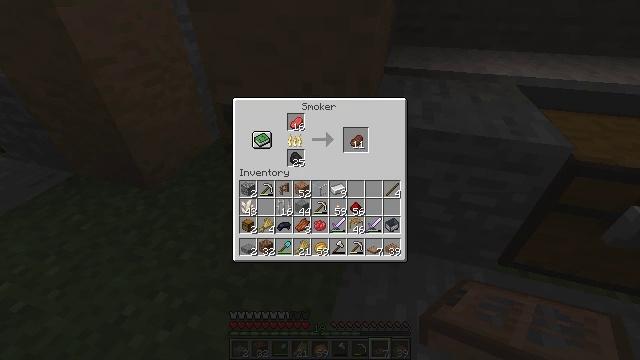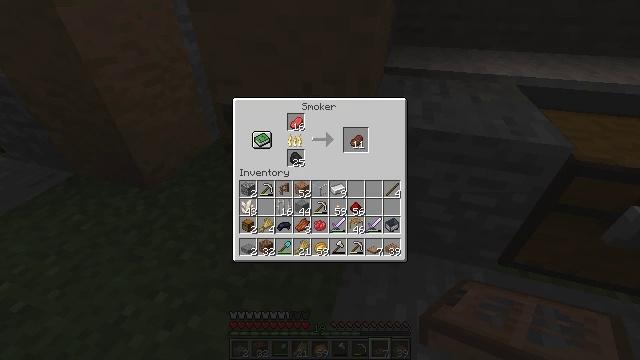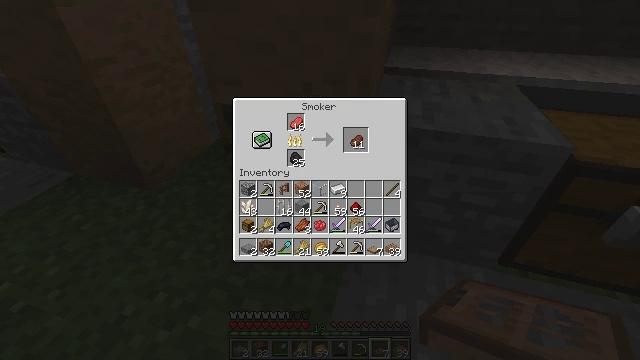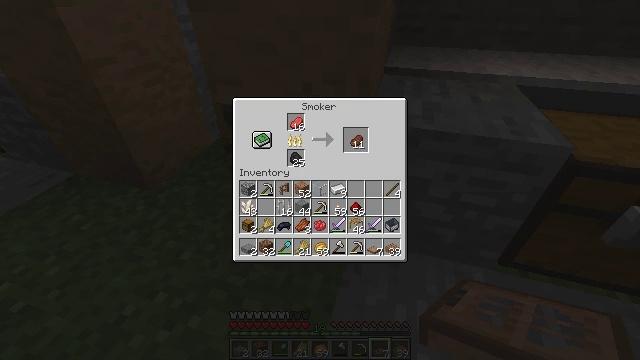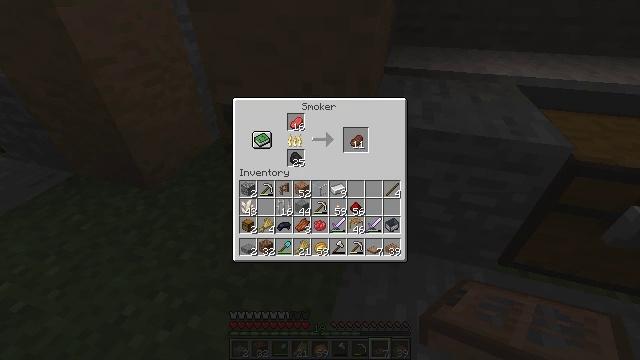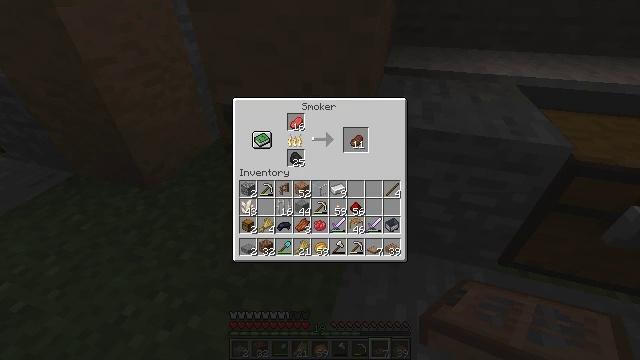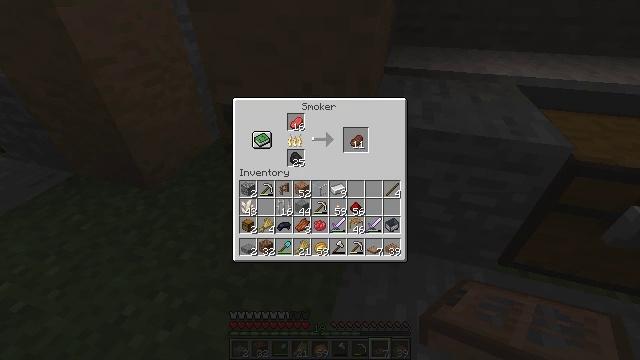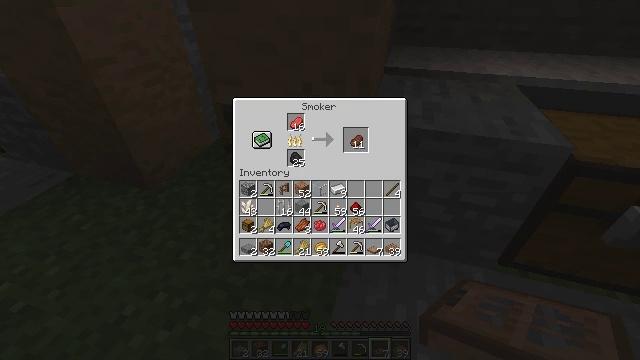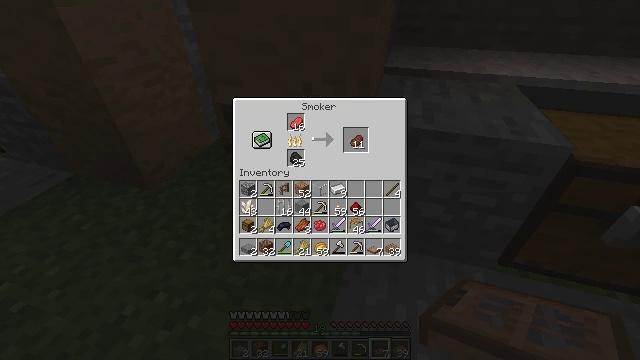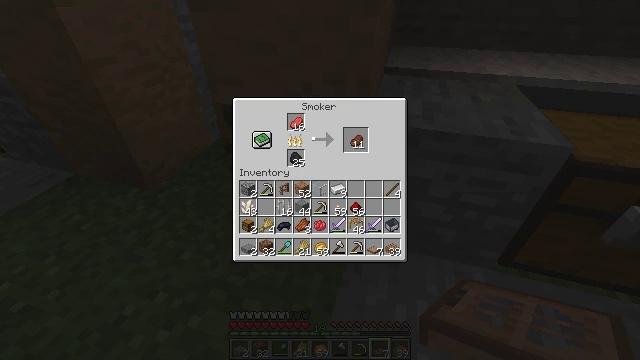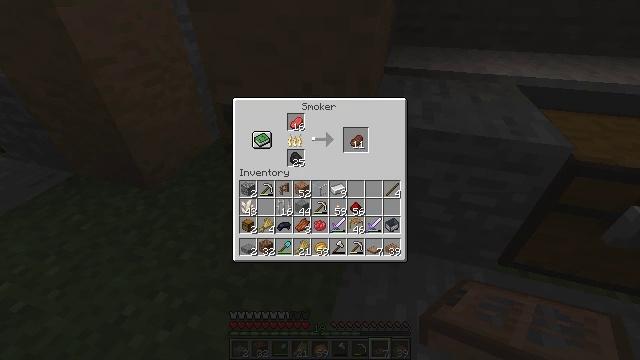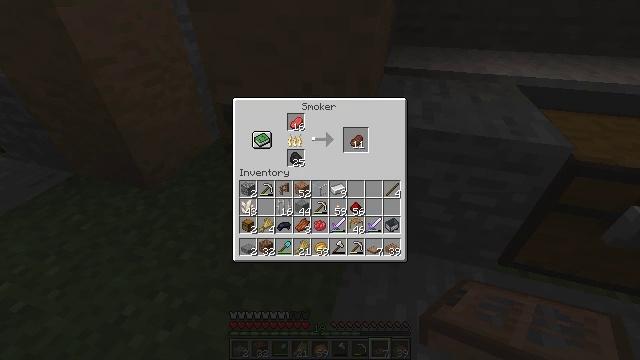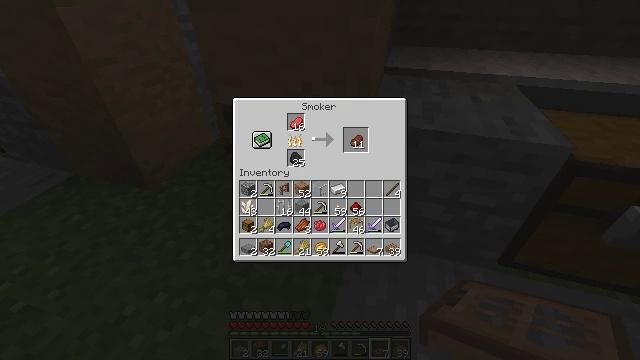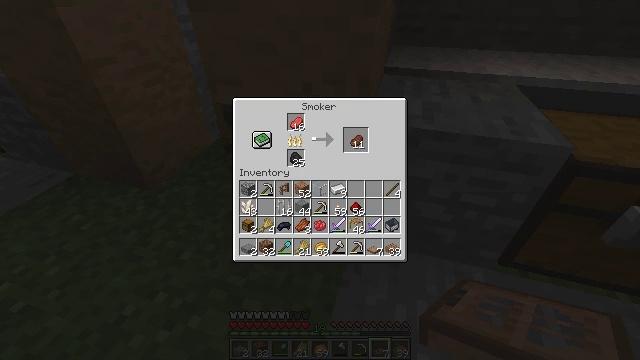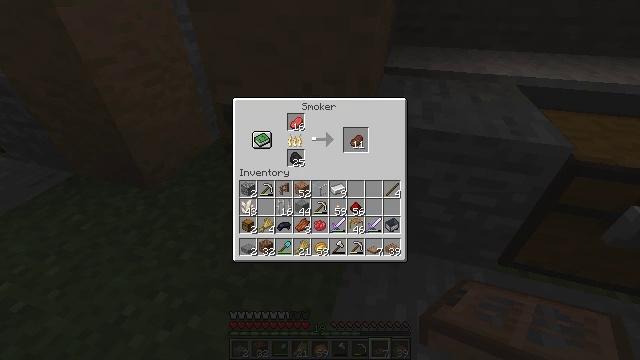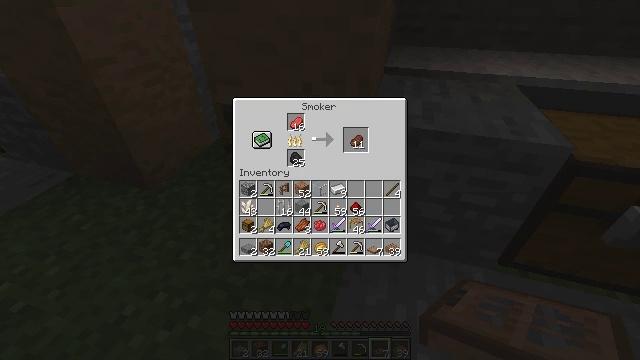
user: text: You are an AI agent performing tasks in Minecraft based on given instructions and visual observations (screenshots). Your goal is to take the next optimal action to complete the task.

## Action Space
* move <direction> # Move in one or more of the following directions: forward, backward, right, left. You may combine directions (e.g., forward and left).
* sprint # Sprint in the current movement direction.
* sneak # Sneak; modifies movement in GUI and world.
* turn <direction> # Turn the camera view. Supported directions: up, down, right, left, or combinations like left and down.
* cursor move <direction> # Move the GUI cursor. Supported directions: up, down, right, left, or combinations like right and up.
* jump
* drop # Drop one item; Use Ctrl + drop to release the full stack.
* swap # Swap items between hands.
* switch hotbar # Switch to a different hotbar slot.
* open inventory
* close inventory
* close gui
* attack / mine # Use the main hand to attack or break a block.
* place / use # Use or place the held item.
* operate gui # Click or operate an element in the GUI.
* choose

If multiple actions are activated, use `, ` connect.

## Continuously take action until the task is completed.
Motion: motion action
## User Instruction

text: Break the stripped jungle log.
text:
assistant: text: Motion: no_op
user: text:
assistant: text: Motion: no_op
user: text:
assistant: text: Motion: no_op
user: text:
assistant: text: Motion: no_op
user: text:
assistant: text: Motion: no_op
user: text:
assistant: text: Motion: no_op
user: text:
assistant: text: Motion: no_op
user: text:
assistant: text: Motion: cursor move left
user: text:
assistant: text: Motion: cursor move left
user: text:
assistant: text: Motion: no_op
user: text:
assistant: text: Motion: no_op
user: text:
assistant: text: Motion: no_op
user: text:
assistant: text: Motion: no_op
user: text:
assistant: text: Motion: no_op
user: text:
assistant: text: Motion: no_op
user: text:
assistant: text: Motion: no_op
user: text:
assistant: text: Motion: no_op
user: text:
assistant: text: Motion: no_op
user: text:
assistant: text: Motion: no_op
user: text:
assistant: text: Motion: close gui
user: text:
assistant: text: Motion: no_op
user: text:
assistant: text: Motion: no_op
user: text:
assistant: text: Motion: turn left
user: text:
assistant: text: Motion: turn left and up
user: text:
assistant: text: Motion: turn left and up
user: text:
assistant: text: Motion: turn left and up
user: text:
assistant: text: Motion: turn left and up
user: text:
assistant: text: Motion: turn left
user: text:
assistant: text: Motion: turn right
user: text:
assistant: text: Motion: move forward, turn right